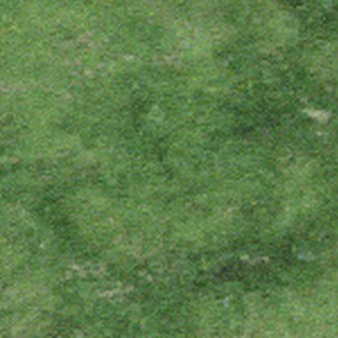
Label: other